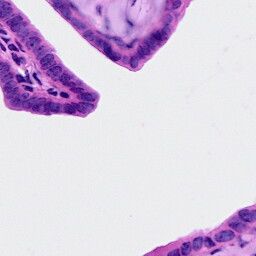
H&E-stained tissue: Ovarian